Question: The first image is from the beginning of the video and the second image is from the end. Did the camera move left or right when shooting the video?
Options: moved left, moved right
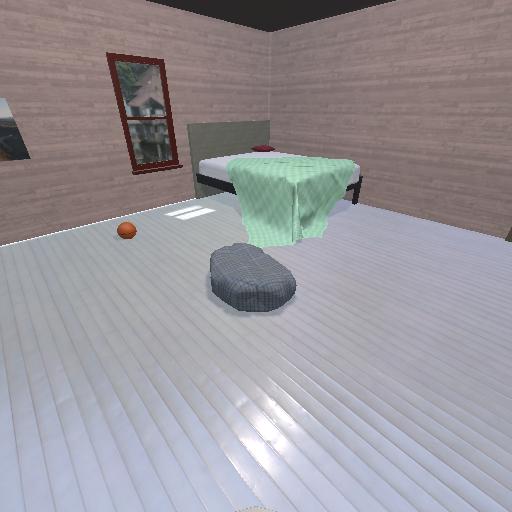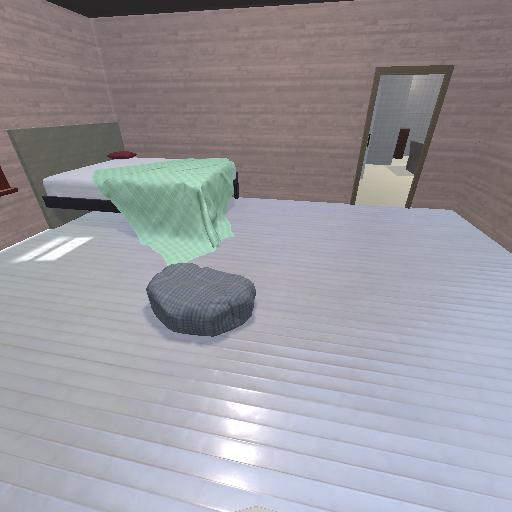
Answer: moved left